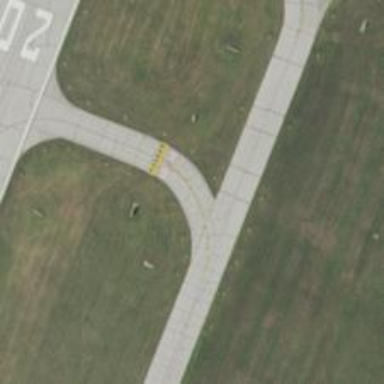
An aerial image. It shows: View of taxiway at the airport.